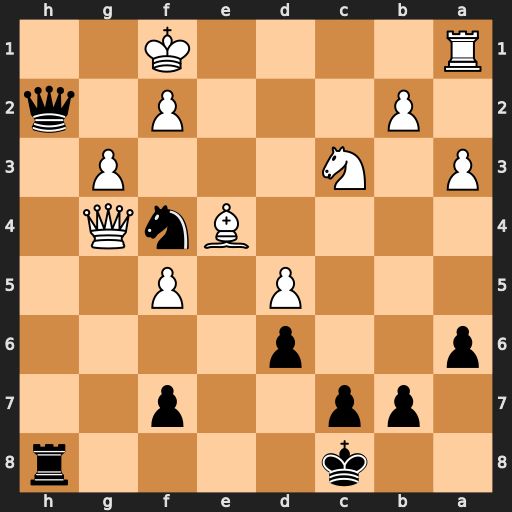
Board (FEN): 2k4r/1pp2p2/p2p4/3P1P2/4BnQ1/P1N3P1/1P3P1q/R4K2
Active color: b
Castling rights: -
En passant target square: -
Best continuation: Qh1+ Bxh1 Rxh1#